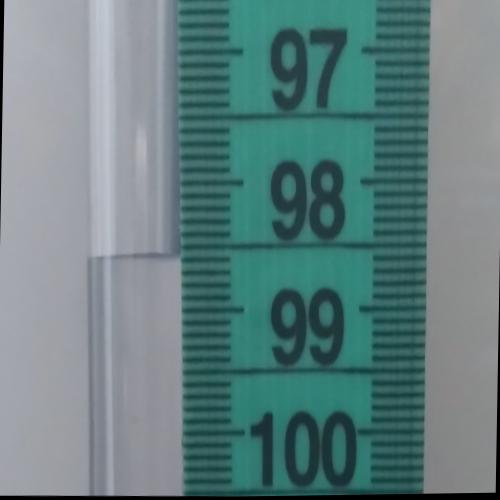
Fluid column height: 98.6 cm